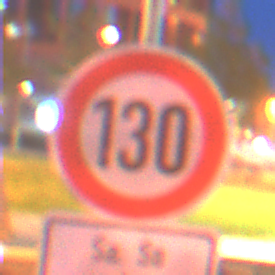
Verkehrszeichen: Geschwindigkeit130
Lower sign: ZeitangabenMitBeschraenkungAufWochentage9
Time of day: Night
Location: Outdoor (Urban)
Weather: PartlyCloudy
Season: NotSpecified
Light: Artificial